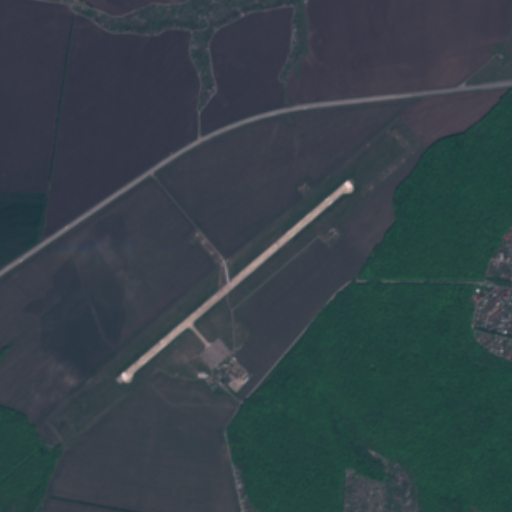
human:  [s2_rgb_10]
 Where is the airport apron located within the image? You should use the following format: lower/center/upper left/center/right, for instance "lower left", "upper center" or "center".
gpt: The airport apron is located in the lower center of the image.
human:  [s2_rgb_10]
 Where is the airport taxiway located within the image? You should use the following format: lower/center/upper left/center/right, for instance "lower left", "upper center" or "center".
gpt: The airport taxiway is located in the lower center of the image.
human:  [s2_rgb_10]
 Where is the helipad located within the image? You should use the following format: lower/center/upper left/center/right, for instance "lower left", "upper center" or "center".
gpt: The helipad is located in the lower center of the image.
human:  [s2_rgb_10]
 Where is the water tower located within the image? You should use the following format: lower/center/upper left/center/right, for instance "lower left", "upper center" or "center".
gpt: The water tower is located in the center right of the image.
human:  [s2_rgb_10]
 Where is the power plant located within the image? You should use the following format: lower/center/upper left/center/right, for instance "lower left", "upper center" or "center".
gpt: There is no power plant in the image.